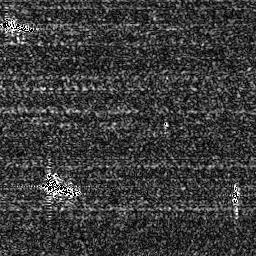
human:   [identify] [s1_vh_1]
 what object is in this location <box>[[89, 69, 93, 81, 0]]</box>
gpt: <ref>1 small ship at the bottom right</ref>